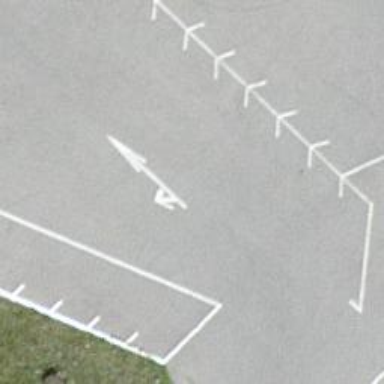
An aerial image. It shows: Asphalt parking aisle road for service vehicles.